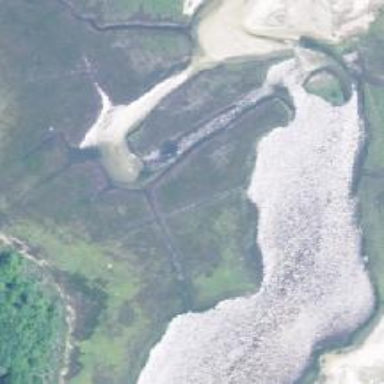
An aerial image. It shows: Tidal channel flowing through the area.